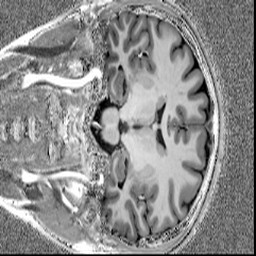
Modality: T1w
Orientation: coronal
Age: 29
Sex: female
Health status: healthy
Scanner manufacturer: siemens
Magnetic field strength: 7 T
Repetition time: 4.3 s
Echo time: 0.00227 s